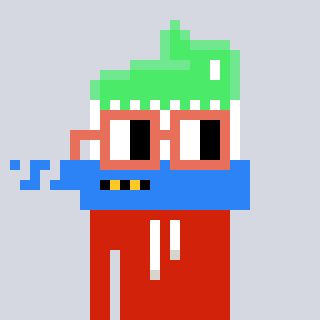
a pixel art character with square orange glasses, a toothbrush-shaped head and a red-colored body on a cool background